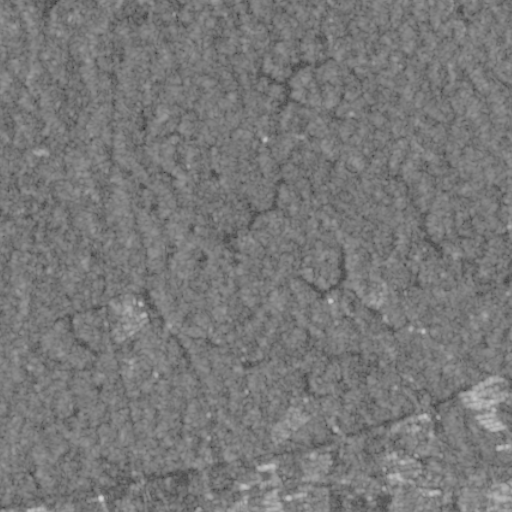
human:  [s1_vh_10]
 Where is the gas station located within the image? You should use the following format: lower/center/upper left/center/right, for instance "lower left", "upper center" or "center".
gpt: The gas station is located in the lower right of the image.
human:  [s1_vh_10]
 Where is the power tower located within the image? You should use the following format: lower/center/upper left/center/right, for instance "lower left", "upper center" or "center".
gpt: The power tower is located in the upper right of the image.
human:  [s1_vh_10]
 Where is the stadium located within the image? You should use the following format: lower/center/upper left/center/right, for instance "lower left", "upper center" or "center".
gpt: The stadium is located in the lower center of the image.
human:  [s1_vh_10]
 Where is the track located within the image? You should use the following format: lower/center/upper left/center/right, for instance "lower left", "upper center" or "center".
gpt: There is no track in the image.

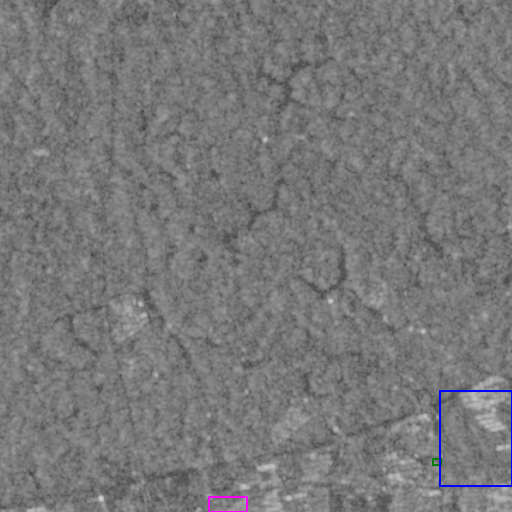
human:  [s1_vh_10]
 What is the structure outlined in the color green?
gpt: The structure outlined in green is a gas station.
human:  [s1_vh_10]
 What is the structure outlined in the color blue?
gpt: The structure outlined in blue is a park.
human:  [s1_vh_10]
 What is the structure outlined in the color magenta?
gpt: The structure outlined in magenta is a stadium.
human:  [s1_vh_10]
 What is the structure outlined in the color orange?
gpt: There is no orange outline.